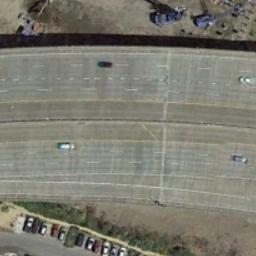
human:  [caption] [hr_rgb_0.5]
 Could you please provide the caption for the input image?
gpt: The freeway is next to the parking lot with some cars .

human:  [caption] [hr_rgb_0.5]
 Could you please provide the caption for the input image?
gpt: The workshops on the highway are widely spaced .

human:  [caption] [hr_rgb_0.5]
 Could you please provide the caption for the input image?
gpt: There are several cars on the freeway, And many cars are parked in the open space beside the freeway .

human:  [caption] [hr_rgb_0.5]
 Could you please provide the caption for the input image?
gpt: A freeway with a small bend is a parking lot on one side and on the other side is two towers and other things .

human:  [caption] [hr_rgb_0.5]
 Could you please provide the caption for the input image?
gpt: A parking lot beside the freeway with four cars .